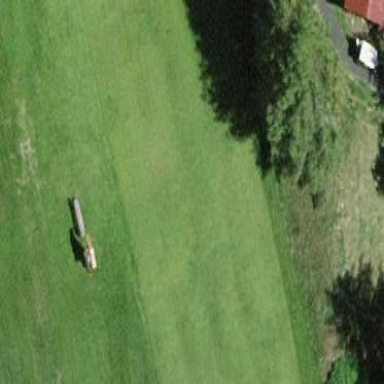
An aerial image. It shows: Grassy area designated as golf tee.